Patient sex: F
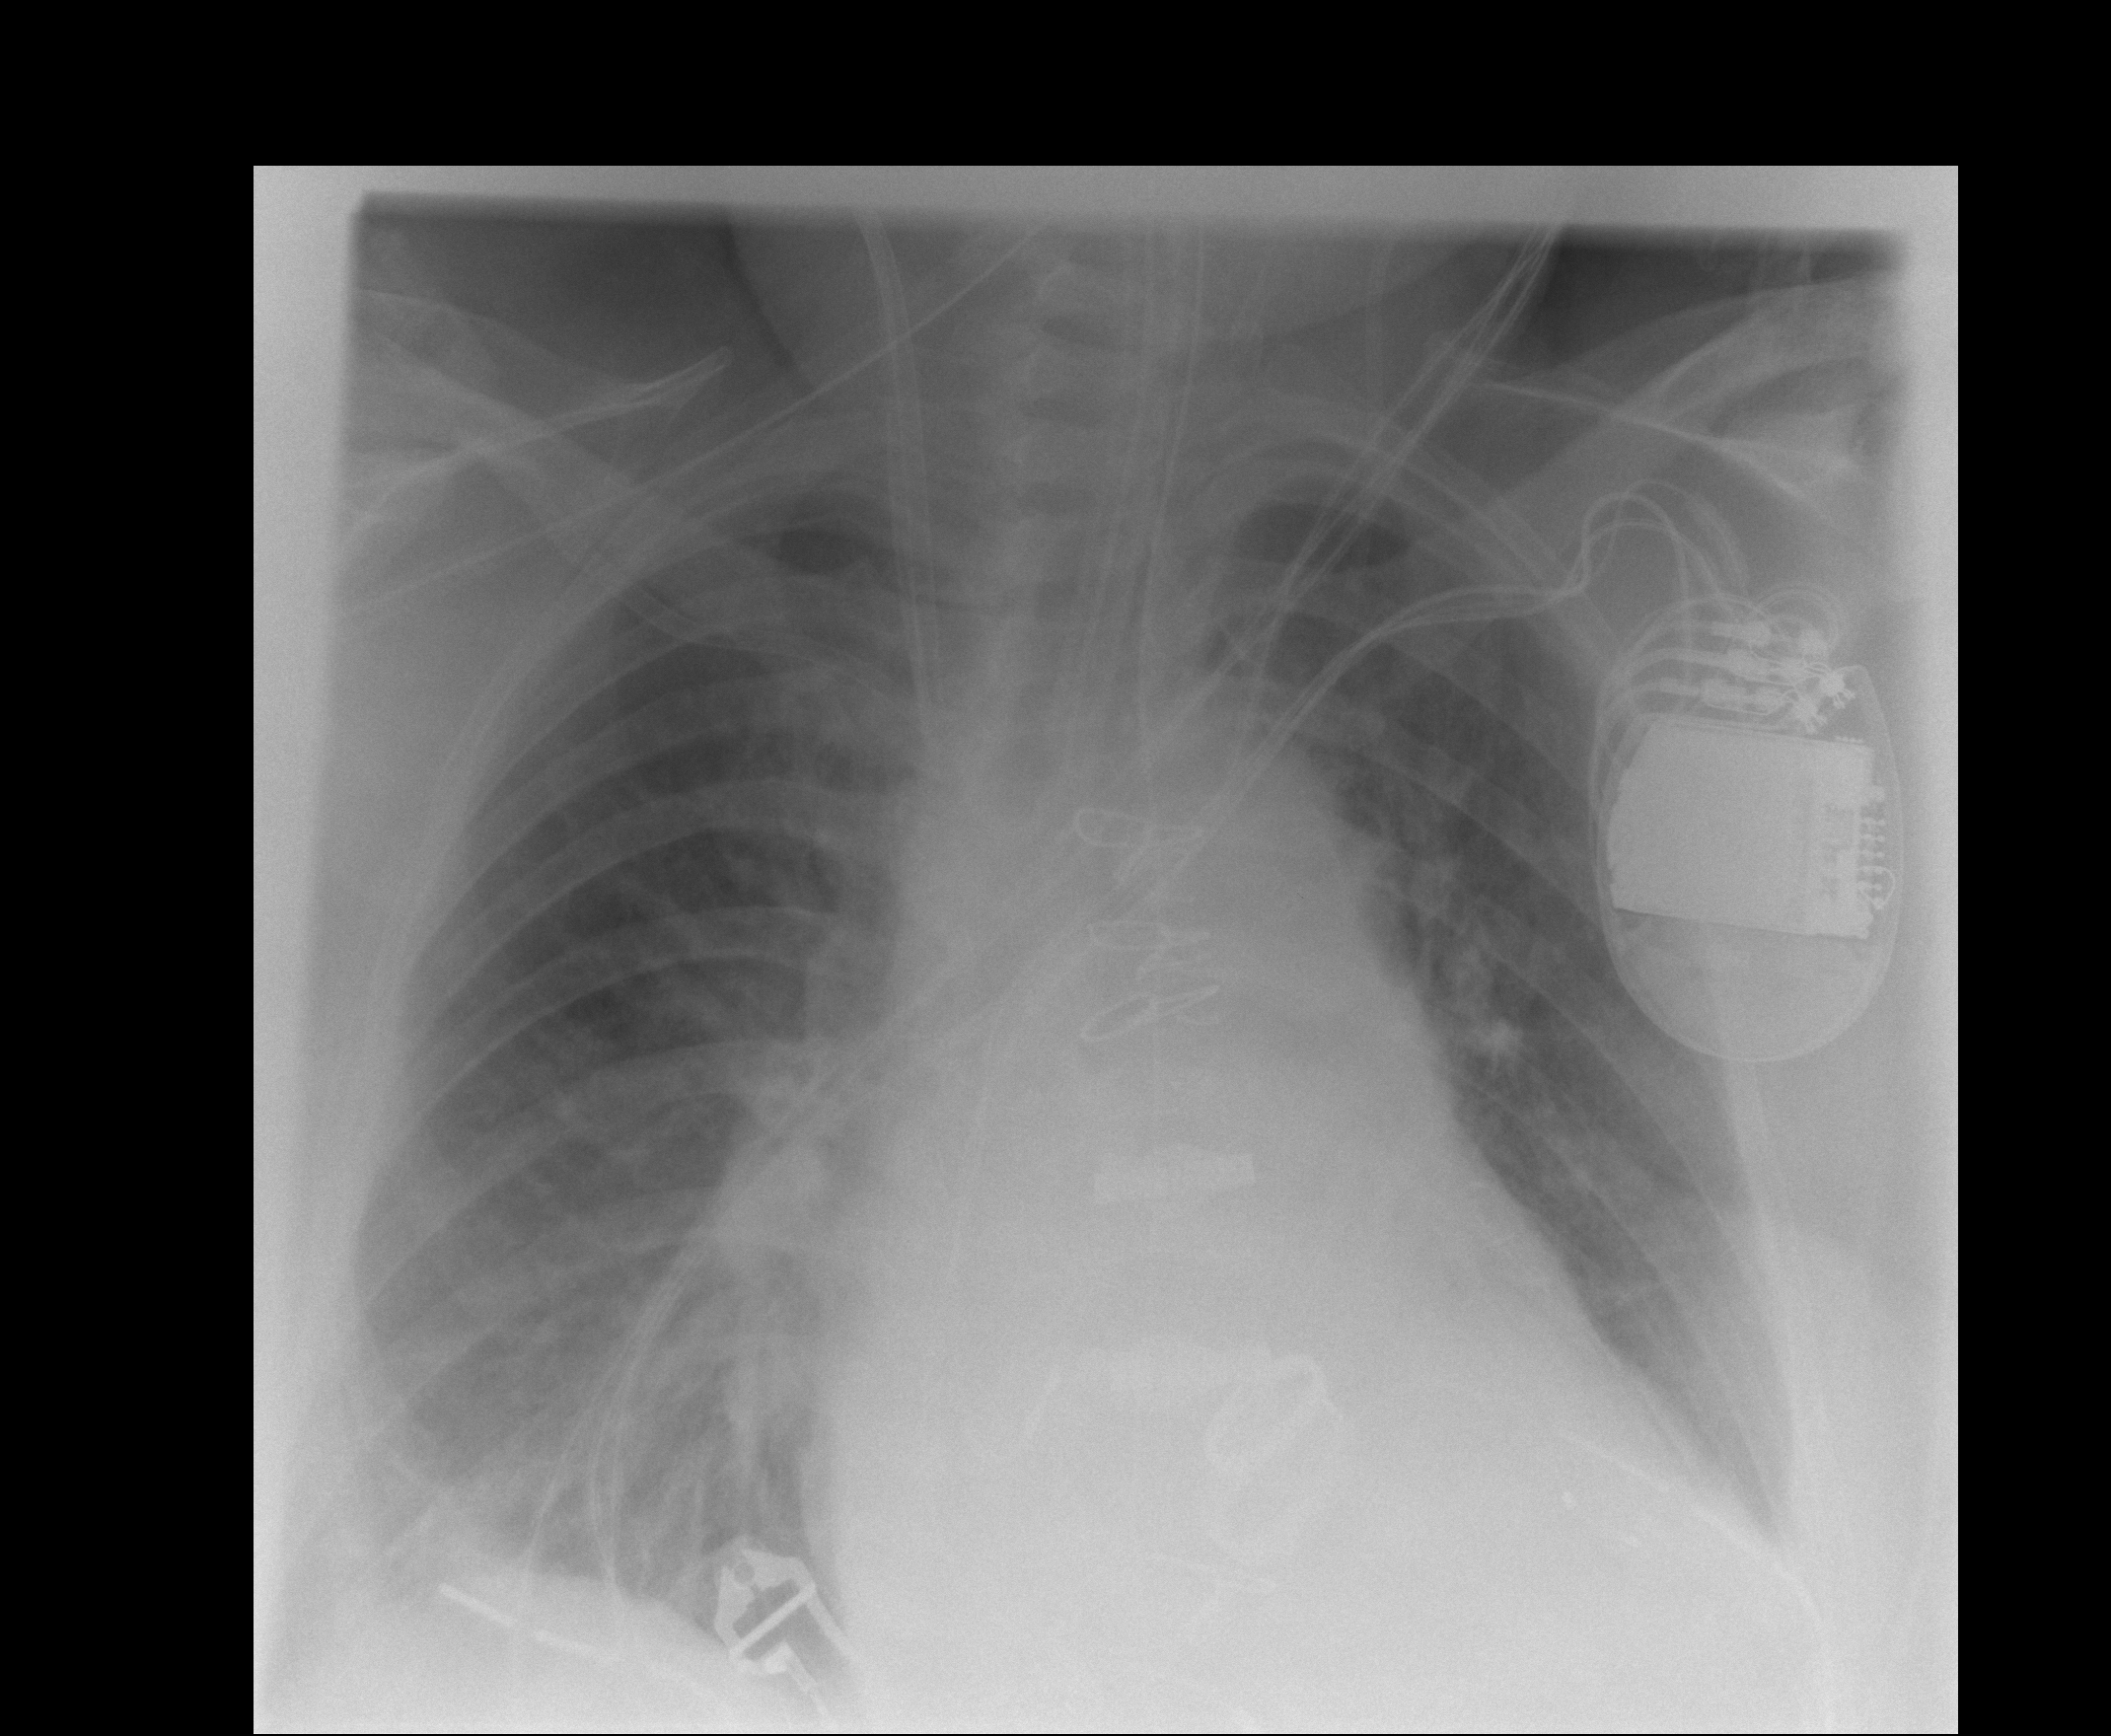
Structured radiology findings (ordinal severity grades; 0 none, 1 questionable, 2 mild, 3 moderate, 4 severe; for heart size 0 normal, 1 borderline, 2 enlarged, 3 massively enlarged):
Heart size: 2
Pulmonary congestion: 2
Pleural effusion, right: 1
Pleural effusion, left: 0
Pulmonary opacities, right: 1
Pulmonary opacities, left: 0
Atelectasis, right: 2
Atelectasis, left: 2